Question: original data
'''
a = as.data.frame((cbind(c('a','a','b','a'),c(0,0,1,1))))
a
V1 V2
1 a 0
2 a 0
3 b 1
4 a 1
'''
plot a bar
'''
ggplot(data=a,aes(x=V1,fill=factor(V1))) + geom_bar()
'''
then i got this

but if i convert the data to this
'''
a
V1 V2 V2.number
1 a 0 2
2 a 1 1
3 b 1 1
'''
i do this is becuse data is too big,i have to summary it
how could i get a picture like before?
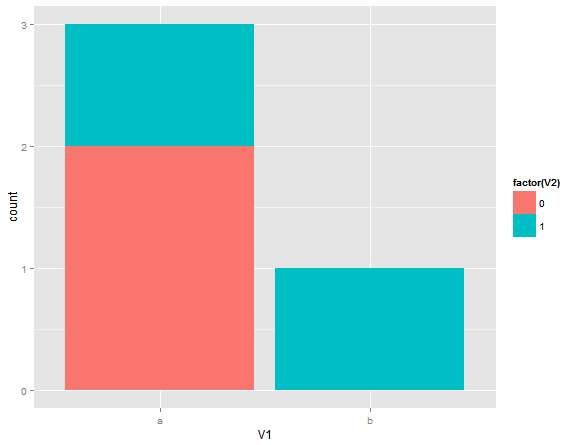
Answer: Use column 'V2.number' as y values and add argument 'stat="identity"' to 'geom_bar()'.
'''
ggplot(a,aes(V1,V2.number,fill=factor(V2)))+geom_bar(stat="identity")
'''